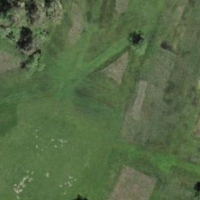
EUNIS habitat code: 52
Species observed at this site:
Conocephalus fuscus